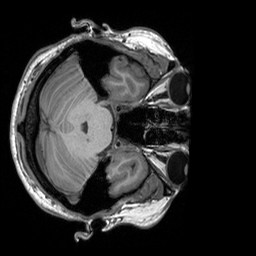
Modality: T1w
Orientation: axial
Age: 27
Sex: male
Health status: healthy
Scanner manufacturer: siemens
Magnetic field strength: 3 T
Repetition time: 2.3 s
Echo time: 0.00303 s